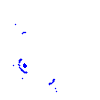
Particle: proton